Aerial crown-view tile of a tropical tree (Barro Colorado Island, Panama), acquired 20250124:
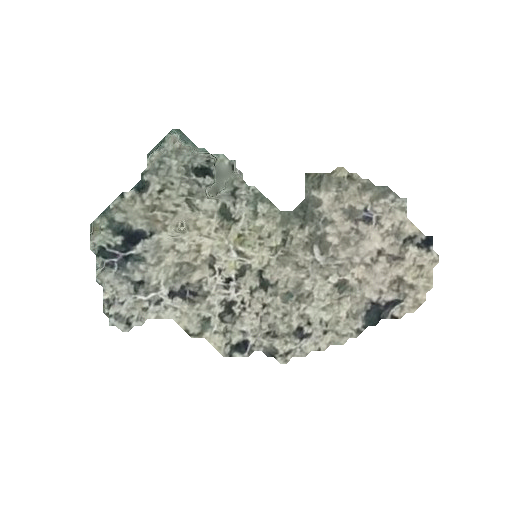
Species: Cordia alliodora
GBIF accepted scientific name: Cordia alliodora
Crown area: 76.909 m²